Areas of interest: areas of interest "Comprehensive Gymnasium"
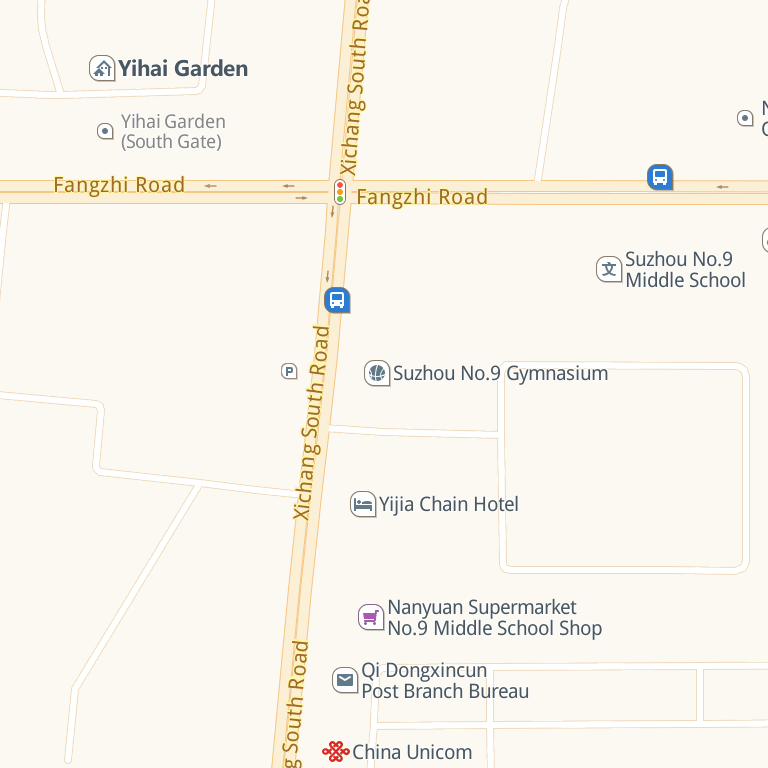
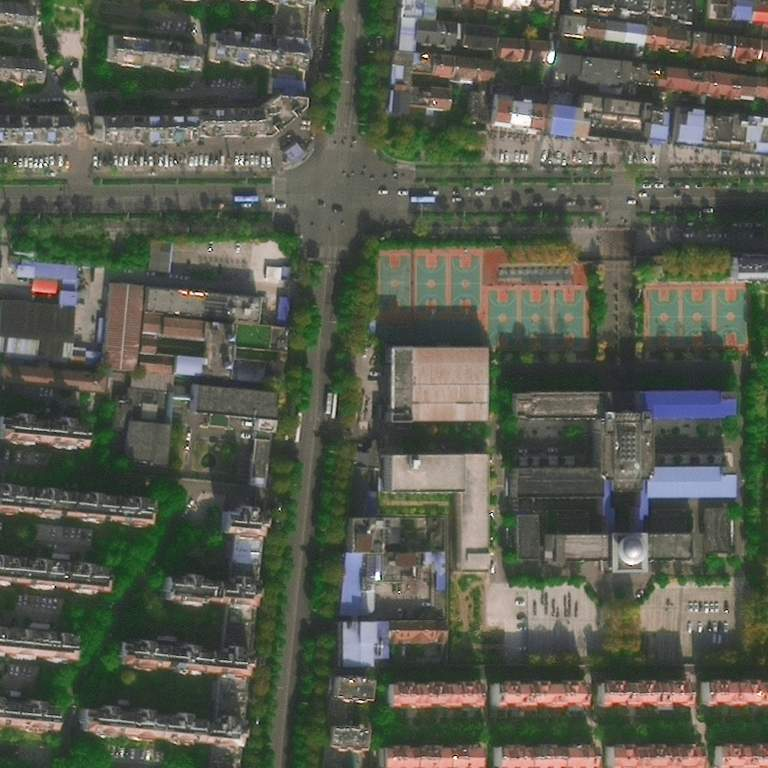